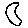
Label: moon